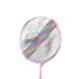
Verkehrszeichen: EndeVerbotUeberholenEinspurigeFahrzeuge
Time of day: MorningAfternoon
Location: Outdoor (Nature)
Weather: Overcast
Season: NotSpecified
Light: Natural